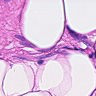
Metastatic tissue present: no